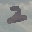
Label: 2